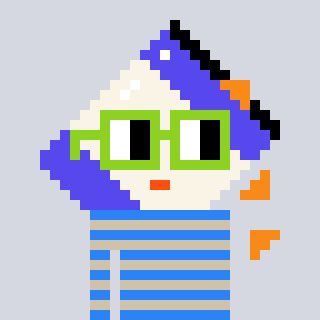
a pixel art character with square light green glasses, a chips-shaped head and a bege-colored body on a cool background